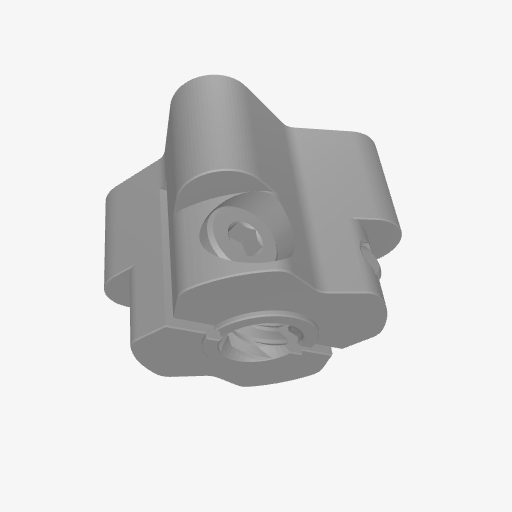
Part: HyperHubLeadScrew